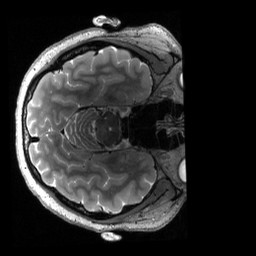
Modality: T2w
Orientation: axial
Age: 27
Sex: female
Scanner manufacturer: siemens
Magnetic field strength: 3 T
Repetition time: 3.2 s
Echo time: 0.563 s